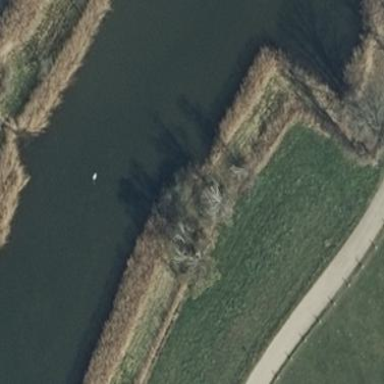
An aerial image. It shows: Reedbed wetland area.